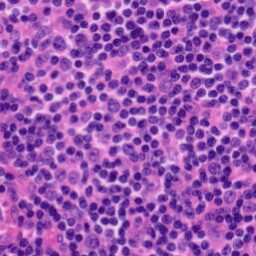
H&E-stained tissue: Tonsil